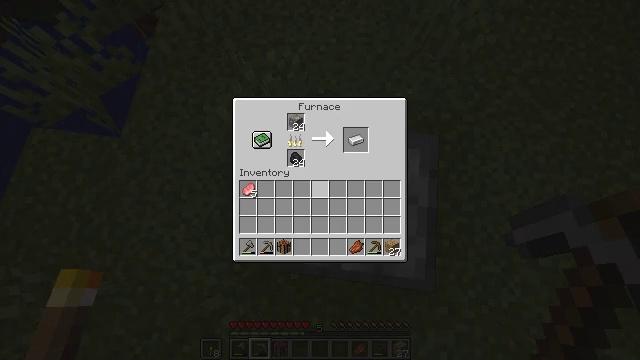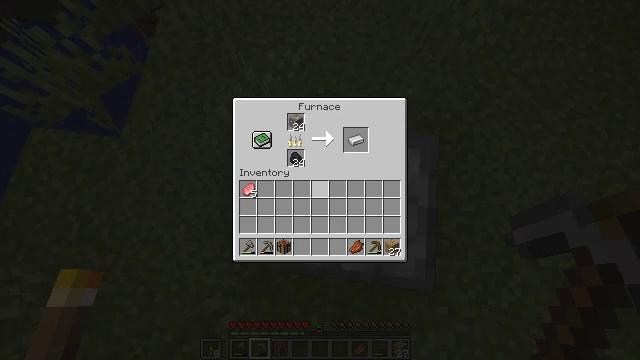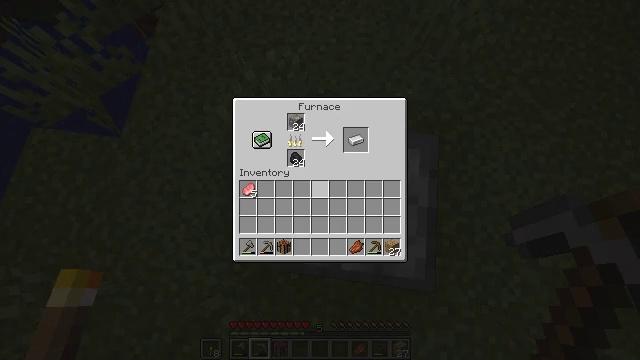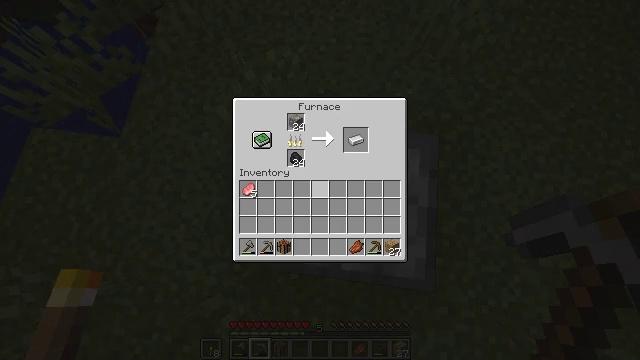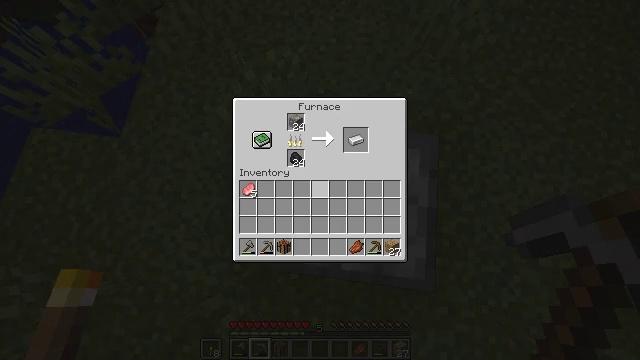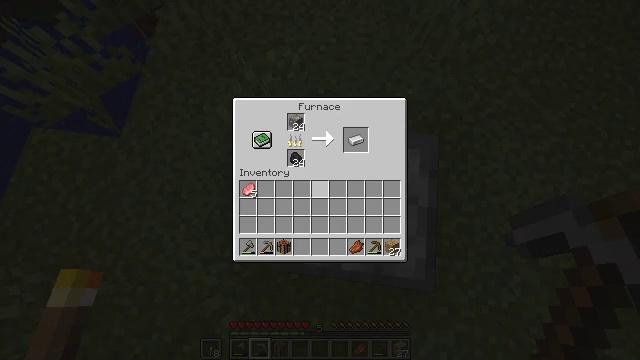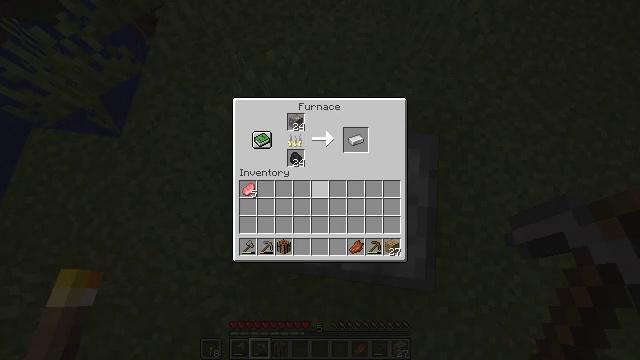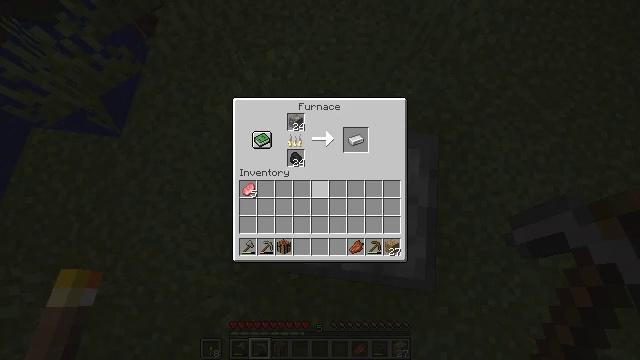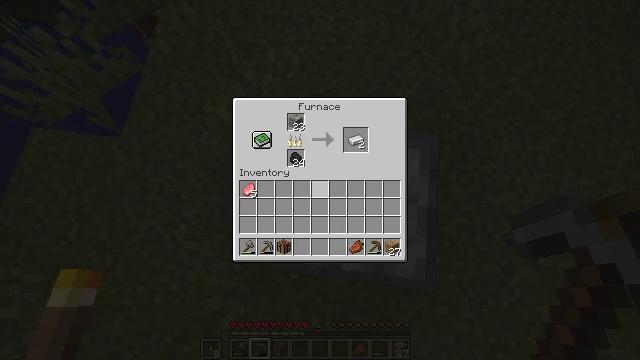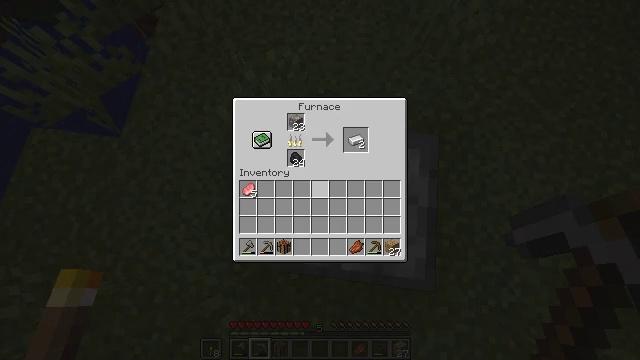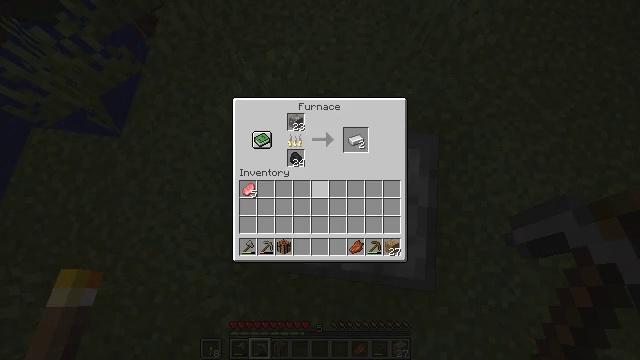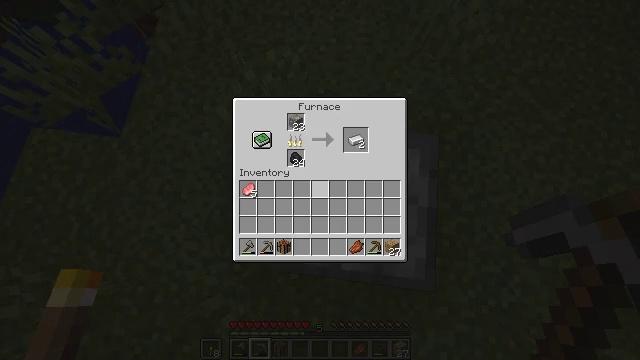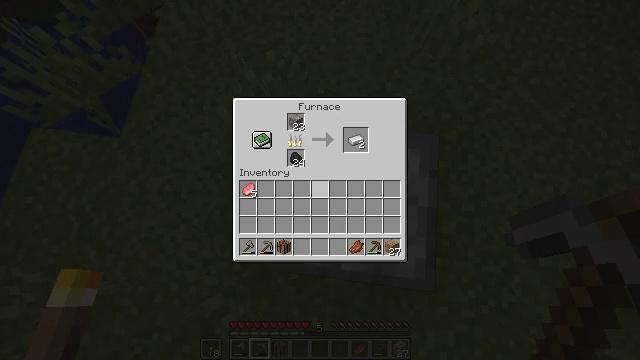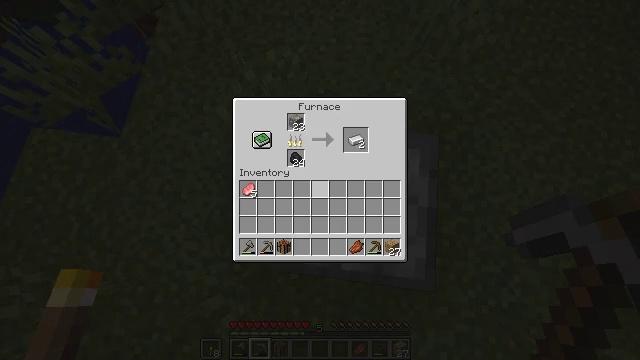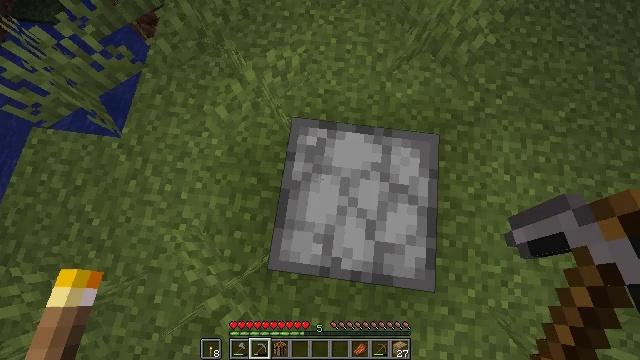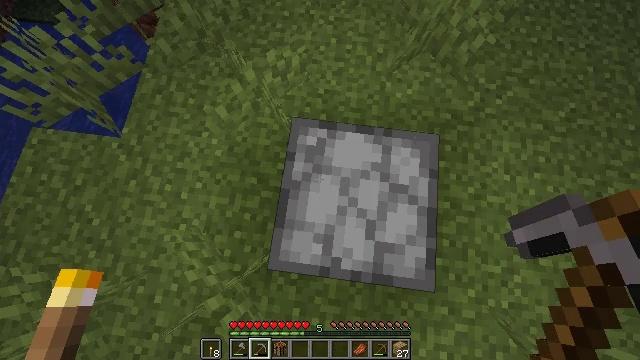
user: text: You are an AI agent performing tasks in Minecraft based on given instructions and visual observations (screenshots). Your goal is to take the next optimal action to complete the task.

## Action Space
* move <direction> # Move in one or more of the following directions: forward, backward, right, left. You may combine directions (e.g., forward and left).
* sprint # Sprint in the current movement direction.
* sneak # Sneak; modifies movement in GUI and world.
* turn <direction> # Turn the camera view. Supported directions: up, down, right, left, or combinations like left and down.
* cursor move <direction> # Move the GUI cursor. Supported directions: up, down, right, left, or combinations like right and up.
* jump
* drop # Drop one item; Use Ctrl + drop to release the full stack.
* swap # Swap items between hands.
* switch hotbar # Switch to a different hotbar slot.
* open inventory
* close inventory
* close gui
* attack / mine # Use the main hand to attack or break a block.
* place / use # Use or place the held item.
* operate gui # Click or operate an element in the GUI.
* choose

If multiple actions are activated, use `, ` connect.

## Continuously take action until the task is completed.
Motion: motion action
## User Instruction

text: Reclaim the furnace for later use.
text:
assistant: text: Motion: no_op
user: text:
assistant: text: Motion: no_op
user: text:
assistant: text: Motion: no_op
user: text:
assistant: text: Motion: no_op
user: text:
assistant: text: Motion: no_op
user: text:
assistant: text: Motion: no_op
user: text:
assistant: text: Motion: no_op
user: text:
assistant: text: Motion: no_op
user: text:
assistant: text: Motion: no_op
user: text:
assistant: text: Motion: no_op
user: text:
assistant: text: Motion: no_op
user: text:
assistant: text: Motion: no_op
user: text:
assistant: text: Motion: no_op
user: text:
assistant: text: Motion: no_op
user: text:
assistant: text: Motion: close gui
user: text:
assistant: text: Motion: attack / mine
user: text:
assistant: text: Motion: turn right and down, attack / mine
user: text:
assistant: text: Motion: attack / mine
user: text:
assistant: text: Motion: attack / mine
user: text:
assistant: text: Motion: attack / mine
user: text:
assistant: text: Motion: attack / mine
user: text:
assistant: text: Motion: attack / mine
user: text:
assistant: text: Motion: attack / mine
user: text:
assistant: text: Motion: attack / mine
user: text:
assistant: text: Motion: attack / mine
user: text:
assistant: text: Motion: attack / mine
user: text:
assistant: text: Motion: attack / mine
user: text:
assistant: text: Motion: attack / mine
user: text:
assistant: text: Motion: attack / mine
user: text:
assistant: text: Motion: attack / mine